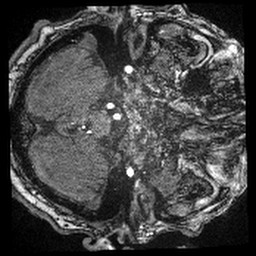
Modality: angio
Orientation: axial
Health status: ill
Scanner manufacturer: siemens
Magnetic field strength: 3 T
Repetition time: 0.02968 s
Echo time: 0.00401 s